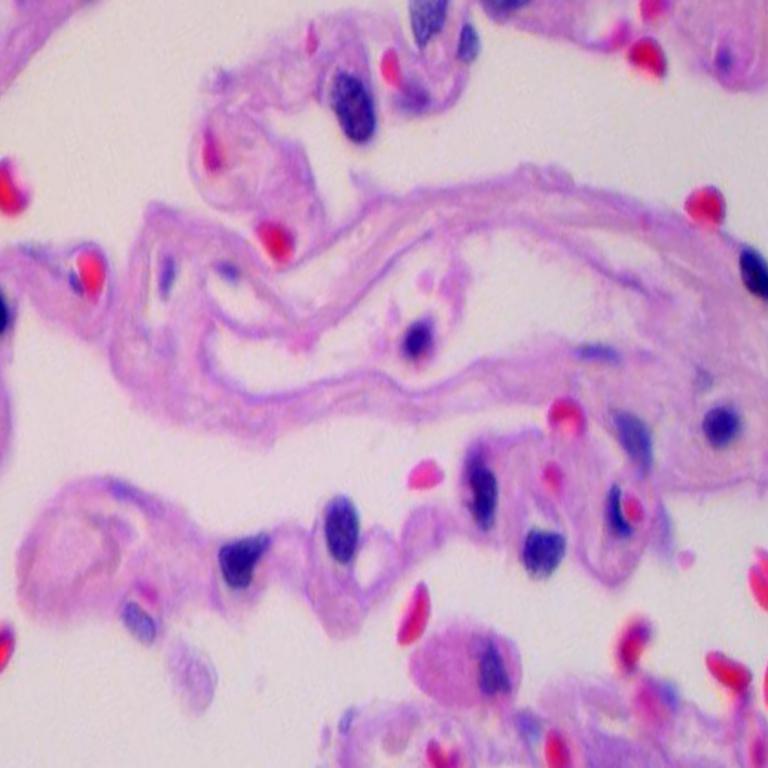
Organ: lung
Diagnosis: benign